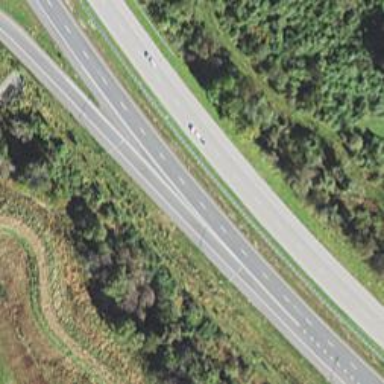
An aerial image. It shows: This image shows trunk highway that functions as expressway.